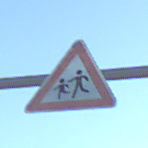
Verkehrszeichen: KinderRechts
Umgebung: Outdoor, Nature
Tageszeit: MorningAfternoon
Wetter: Clear
Licht: Natural
Jahreszeit: NotSpecified
Kontrast: HighContrast